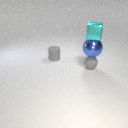
small cyan metal cube above small gray rubber sphere